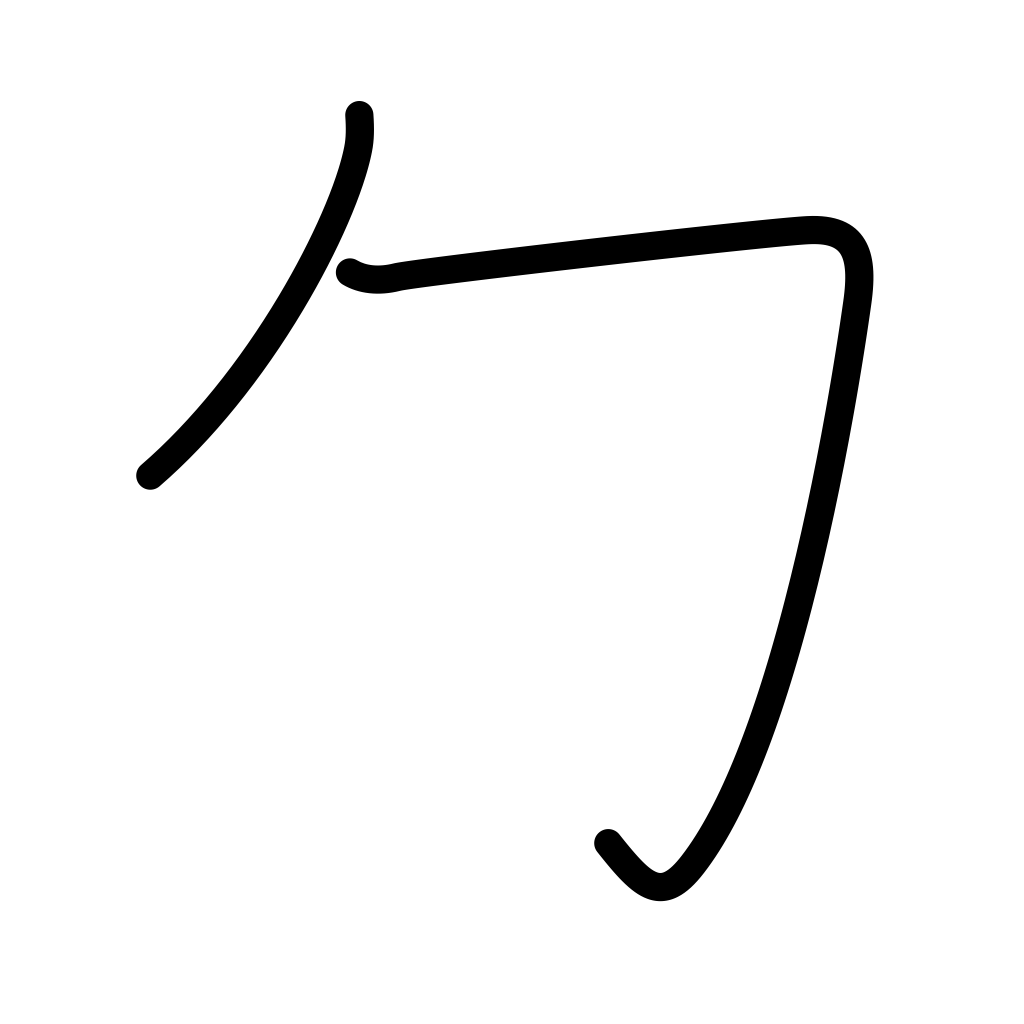
Meaning: wrapping enclosure